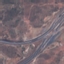
Land use / land cover: Highway